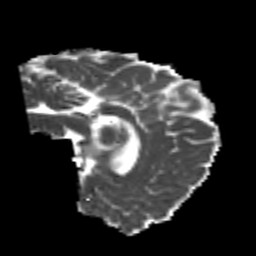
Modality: MD
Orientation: sagittal
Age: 23
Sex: male
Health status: healthy
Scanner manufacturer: philips
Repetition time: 7.386 s
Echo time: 0.08599 s